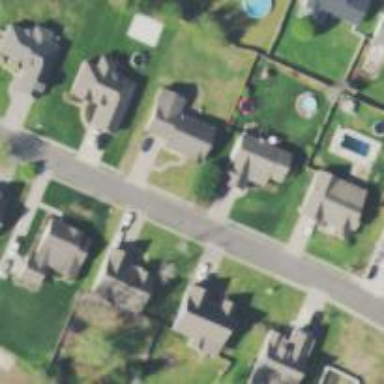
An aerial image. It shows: Driveway.